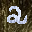
Label: 2